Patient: sex F, age 59
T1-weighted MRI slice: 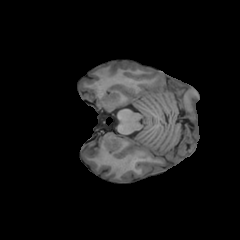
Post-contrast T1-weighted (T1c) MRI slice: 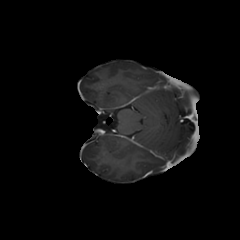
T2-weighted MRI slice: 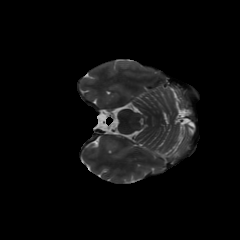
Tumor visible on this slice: no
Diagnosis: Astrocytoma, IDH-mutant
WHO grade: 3